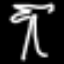
Label: palm tree